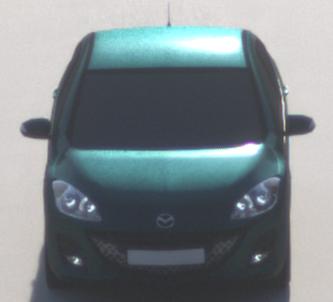
Make: Mazda
Model: 3 1.6
Detailed model: 3 (BL)
Model produced from: 2009/05
Model produced until: 2010/12
Doors: 5
Color: blue
Road condition: dry road
Daytime: sunrise or sunset
Contrast: medium contrast